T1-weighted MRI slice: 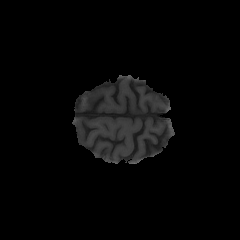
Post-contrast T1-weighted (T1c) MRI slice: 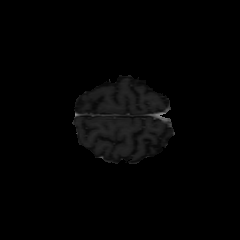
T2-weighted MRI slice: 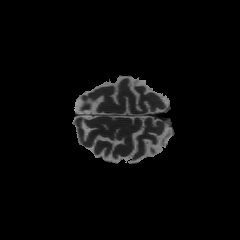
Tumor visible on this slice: no